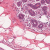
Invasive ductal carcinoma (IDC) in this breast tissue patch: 0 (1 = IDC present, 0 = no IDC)